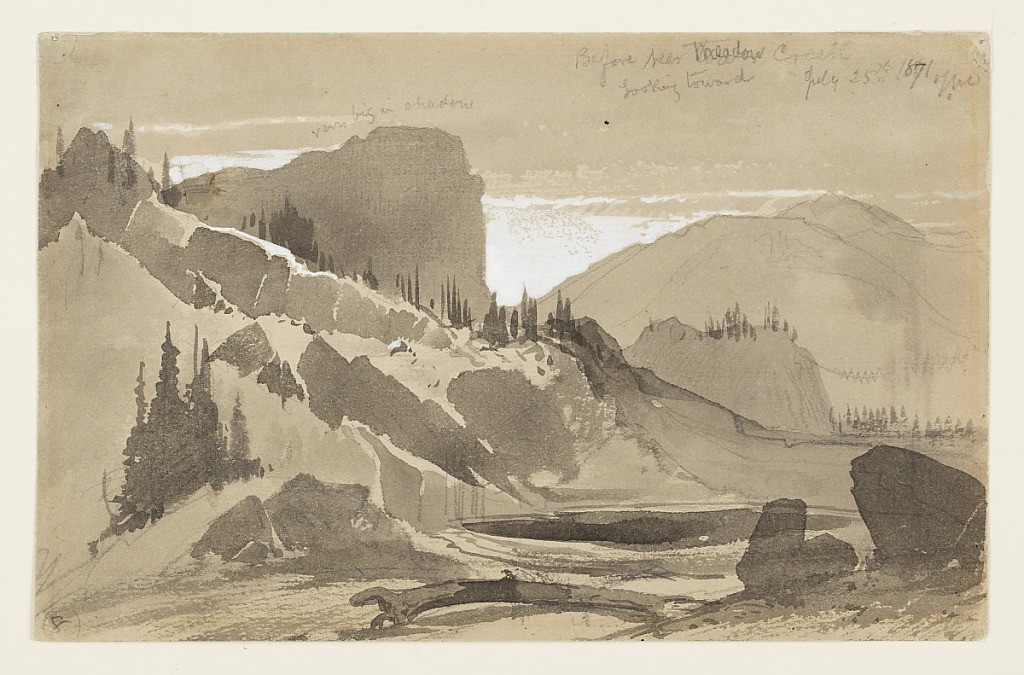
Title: Near Meadow Creek, Utah
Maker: Thomas Moran, American, b. Britain, 1837–1926
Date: July 25, 1871
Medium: Recto: Graphite, brush and black wash and white gouache on gray-green wove paper. Verso: Graphite on gray-green wove paper.
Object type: Drawing
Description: Recto: Horizontal view of the valley floor with Meadow Creek, rushing through in cnetral foreground surrounded by hills and mountains in middle ground and distance.
Verso, in opposite direction: View of a mountain.